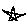
Label: star